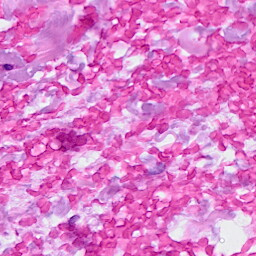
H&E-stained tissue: Breast